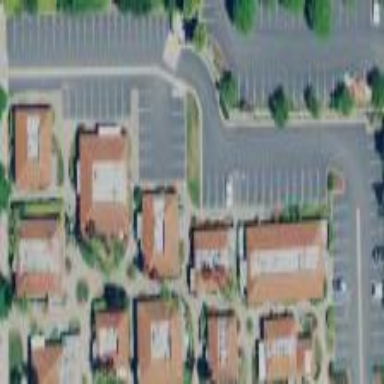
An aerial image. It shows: Parking area.